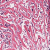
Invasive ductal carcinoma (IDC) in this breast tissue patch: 0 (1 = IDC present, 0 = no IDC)